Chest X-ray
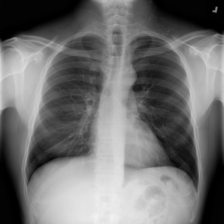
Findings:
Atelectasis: negative
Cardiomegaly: negative
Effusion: negative
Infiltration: negative
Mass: negative
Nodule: negative
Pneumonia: negative
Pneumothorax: positive
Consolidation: negative
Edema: negative
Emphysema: negative
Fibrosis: negative
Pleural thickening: negative
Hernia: negative